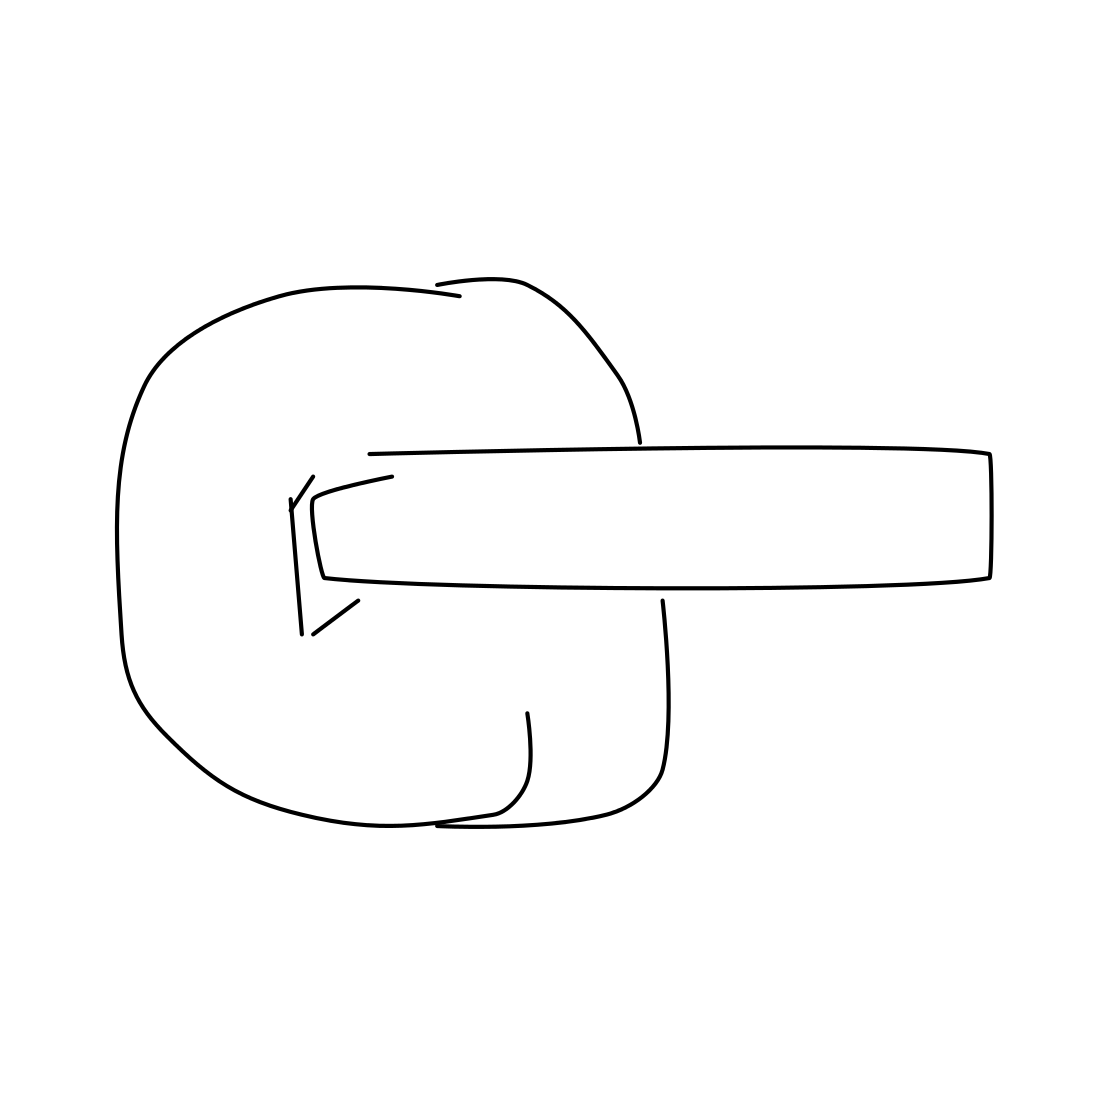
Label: door handle